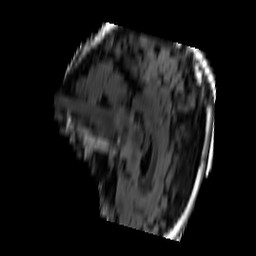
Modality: FLAIR
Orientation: sagittal
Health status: ill
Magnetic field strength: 3 T